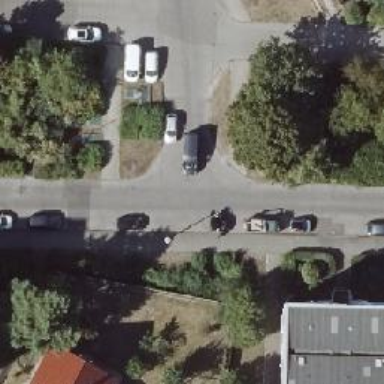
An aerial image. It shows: Footway with concrete surface.